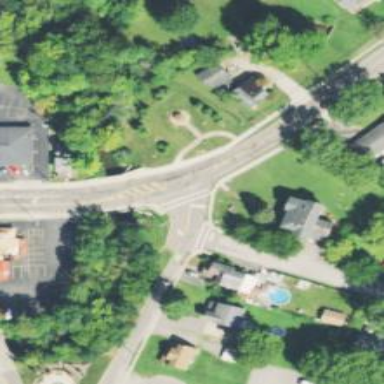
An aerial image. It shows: Stop road.